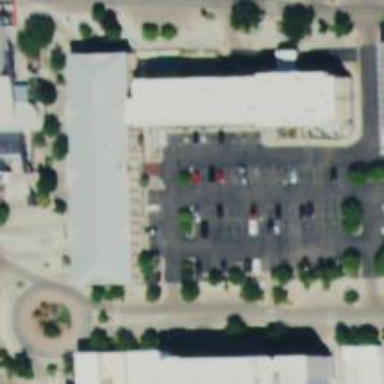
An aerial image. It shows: Parking space.